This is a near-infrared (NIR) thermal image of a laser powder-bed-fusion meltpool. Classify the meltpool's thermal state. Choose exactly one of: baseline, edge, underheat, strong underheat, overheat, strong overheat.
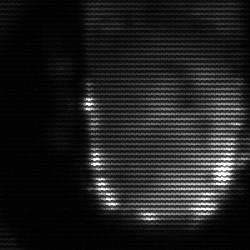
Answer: baseline